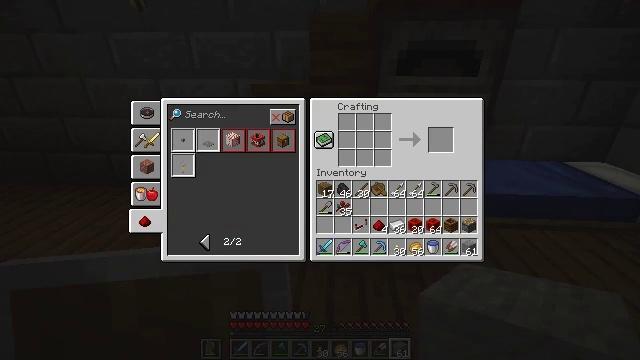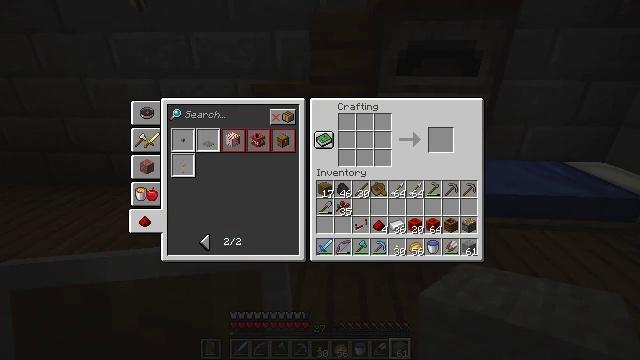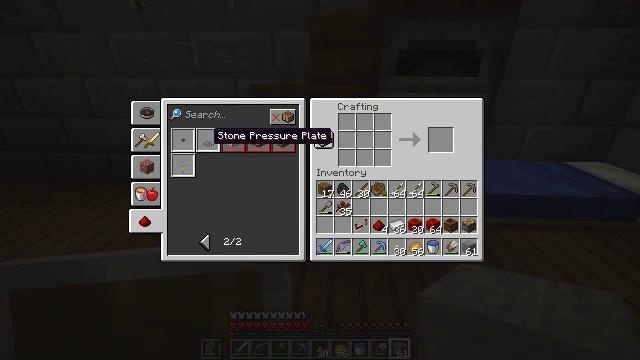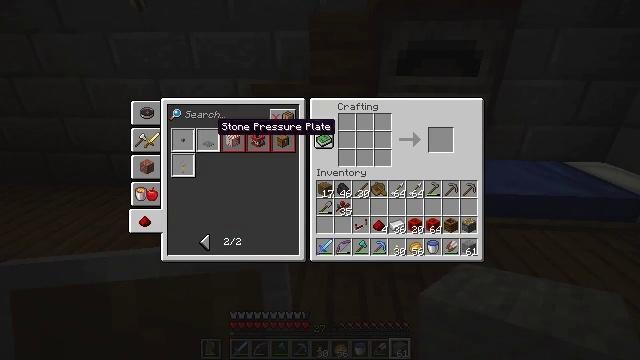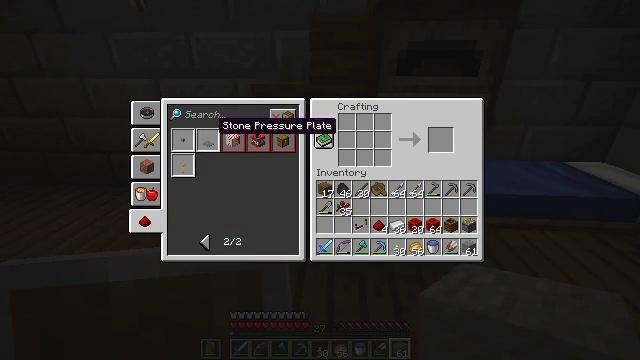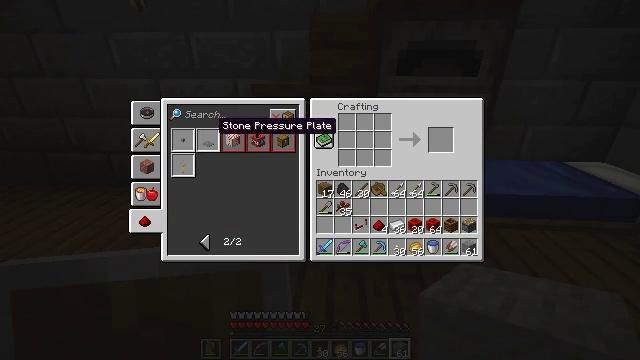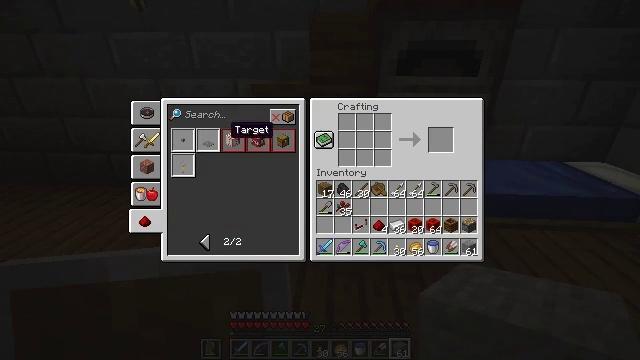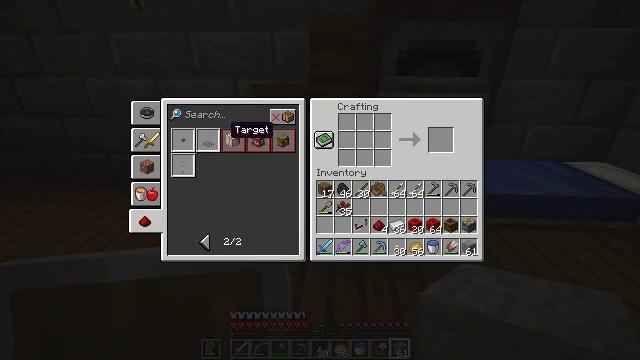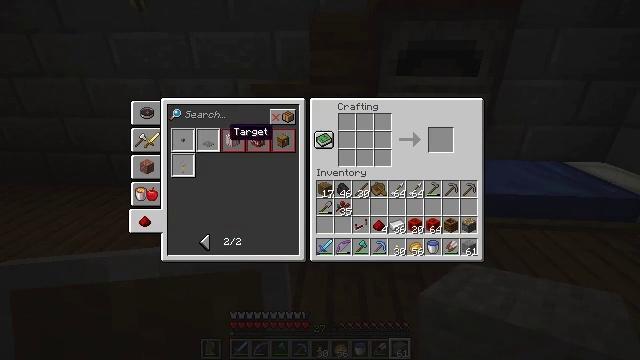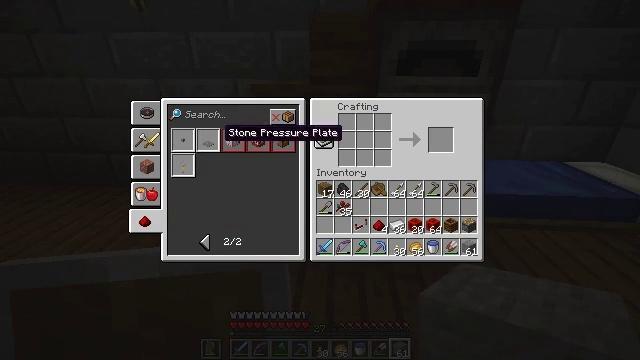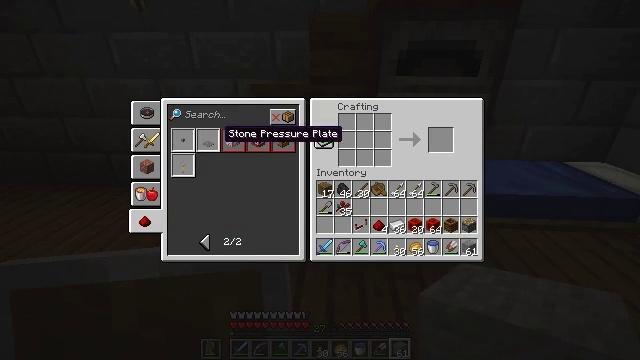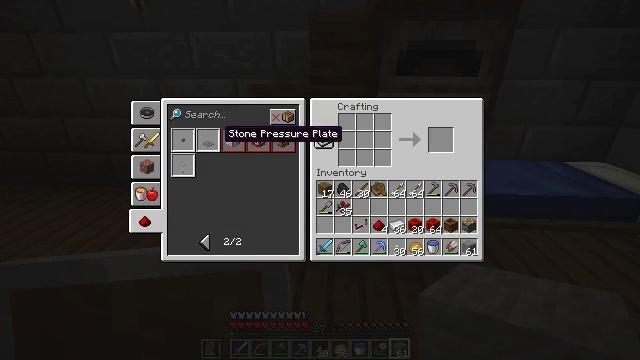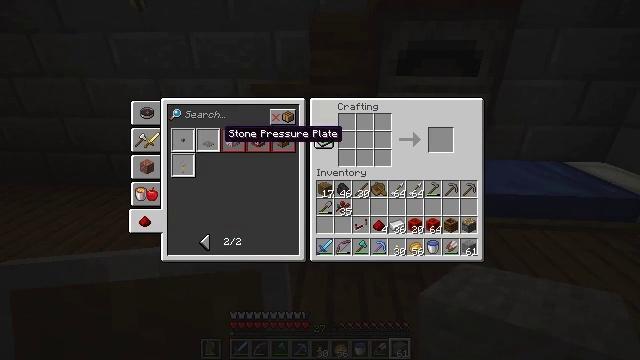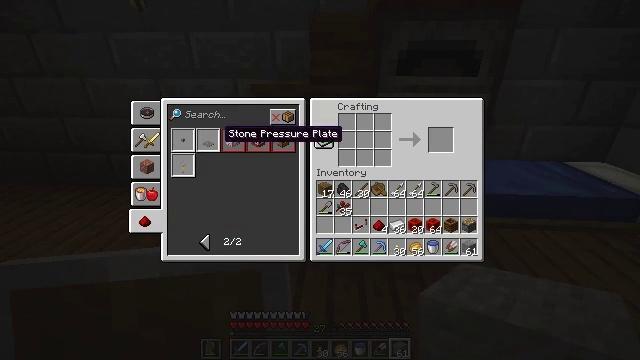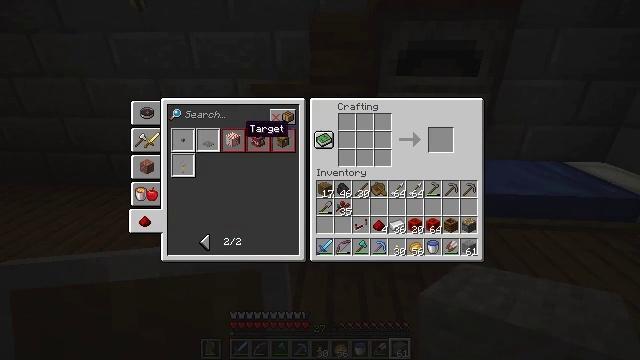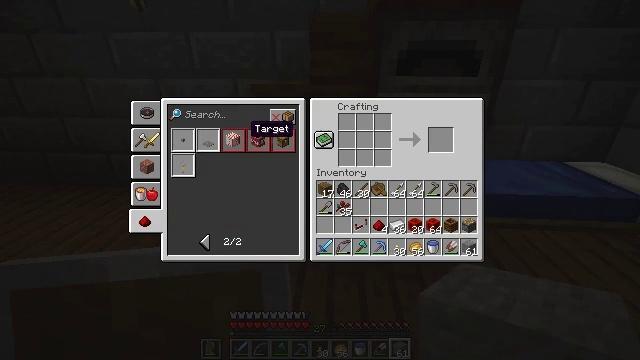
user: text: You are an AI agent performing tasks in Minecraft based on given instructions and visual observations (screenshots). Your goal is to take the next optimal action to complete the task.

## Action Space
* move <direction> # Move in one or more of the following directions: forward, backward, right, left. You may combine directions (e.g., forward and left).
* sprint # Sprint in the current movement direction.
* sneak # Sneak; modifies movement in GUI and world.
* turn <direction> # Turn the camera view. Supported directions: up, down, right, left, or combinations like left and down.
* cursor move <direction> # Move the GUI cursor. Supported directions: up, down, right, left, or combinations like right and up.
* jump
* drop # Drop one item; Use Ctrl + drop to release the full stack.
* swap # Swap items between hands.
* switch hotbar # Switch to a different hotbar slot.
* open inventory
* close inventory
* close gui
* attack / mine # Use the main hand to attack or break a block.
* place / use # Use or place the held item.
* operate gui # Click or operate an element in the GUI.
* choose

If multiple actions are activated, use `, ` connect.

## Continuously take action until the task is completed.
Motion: motion action
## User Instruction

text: Retrieve the barrel for inventory use.
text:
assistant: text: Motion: cursor move left and up
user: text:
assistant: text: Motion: cursor move up
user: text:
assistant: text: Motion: cursor move up
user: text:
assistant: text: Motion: no_op
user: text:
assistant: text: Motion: no_op
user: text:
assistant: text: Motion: cursor move right
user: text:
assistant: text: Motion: no_op
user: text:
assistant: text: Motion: no_op
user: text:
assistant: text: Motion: no_op
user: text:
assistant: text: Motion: no_op
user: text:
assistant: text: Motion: no_op
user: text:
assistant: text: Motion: no_op
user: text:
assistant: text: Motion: no_op
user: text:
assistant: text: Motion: cursor move right
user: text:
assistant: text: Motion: no_op
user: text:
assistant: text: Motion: no_op
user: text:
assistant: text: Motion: no_op
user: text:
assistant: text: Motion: no_op
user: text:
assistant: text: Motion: no_op
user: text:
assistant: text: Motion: no_op
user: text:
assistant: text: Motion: no_op
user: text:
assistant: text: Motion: no_op
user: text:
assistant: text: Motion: no_op
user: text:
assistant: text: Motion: no_op
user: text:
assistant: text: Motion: no_op
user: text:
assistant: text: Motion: no_op
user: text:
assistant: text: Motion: no_op
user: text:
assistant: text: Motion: no_op
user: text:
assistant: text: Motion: no_op
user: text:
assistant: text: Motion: no_op